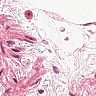
Metastatic tissue present: no